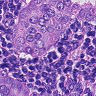
Metastatic tissue present: yes